Question: I want to auto fill proxy authentication value of username and password for ie using vbscript.
After I added the proxy ip and port to Tools>Internet Option>Connection Tab>LAN Settings. I am prompted with the following dialog

Is there anyways using VBS OR VB to auto fill this ?
So, far i have got the code like so
'''
'begin script
Option Explicit
Dim valUserIn
Dim objShell, RegLocate
Set objShell = WScript.CreateObject("WScript.Shell")
RegLocate = "HKEY_CURRENT_USER\Software\Microsoft\Windows\CurrentVersion\Internet Settings\ProxyEnable"
objShell.RegWrite RegLocate,"0","REG_DWORD"
WScript.Sleep(1000)
valUserIn = Inputbox("Enter the Proxy server you want to use.","Proxy Server Required","proxygate.mydomain.com:8080")
if valUserIn = "" then
RegLocate = "HKEY_CURRENT_USER\Software\Microsoft\Windows\CurrentVersion\Internet Settings\ProxyEnable"
objShell.RegWrite RegLocate,"0","REG_DWORD"
'MsgBox "No proxy mode"
else
RegLocate = "HKEY_CURRENT_USER\Software\Microsoft\Windows\CurrentVersion\Internet Settings\ProxyServer"
objShell.RegWrite RegLocate,valUserIn,"REG_SZ"
RegLocate = "HKEY_CURRENT_USER\Software\Microsoft\Windows\CurrentVersion\Internet Settings\ProxyEnable"
objShell.RegWrite RegLocate,"1","REG_DWORD"
'MsgBox "Proxy mode: " & valUserIn
end if
WScript.Quit
'end script
'''
But this only set's the proxy ip and port.
Thanks in advance..
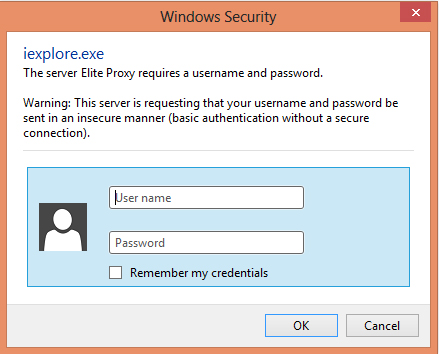
Answer: You can utilize the Sendkeys shell command which will type in and activate keyboard commands for you once it has allocated the correct screen. However, this is assuming you are running the script while it is open. If you are looking for something that prefills that data before hand. I'm afraid I cannot assist in that realm.
'''
Dim WshShell, Success
Set WshShell = WScript.CreateObject("WScript.Shell")
'Wait for window to popup....
'if this doesn't activate it directly, try clicking on the window.
Do Until Success = True
Success = objShell.AppActivate("Windows Security")
Wscript.Sleep 1000
Loop
WScript.Sleep 500
WshShell.SendKeys "Username"
wscript.sleep 500 'allow program to have time to type it in.
WshShell.SendKeys "{TAB}" 'tab for password field
WshShell.SendKeys "Password"
wscript.sleep 500 'allow program to have time to type it in.
WshShell.SendKeys "%o" 'Alt + O for hitting "OK"
wscript.sleep 500
'''